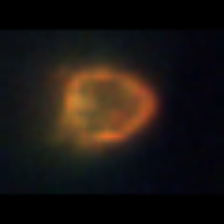
Taxon: Ciliates
Group: Other